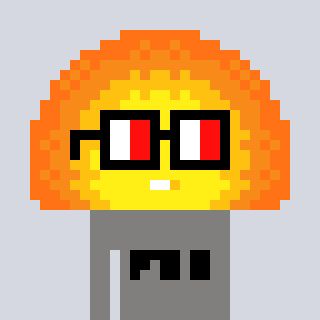
a pixel art character with square glasses with black frames and red eyes, a sunset-shaped head and a bluegrey-colored body on a cool background